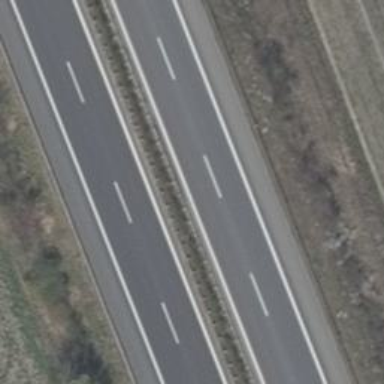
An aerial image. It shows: Asphalt motorway.